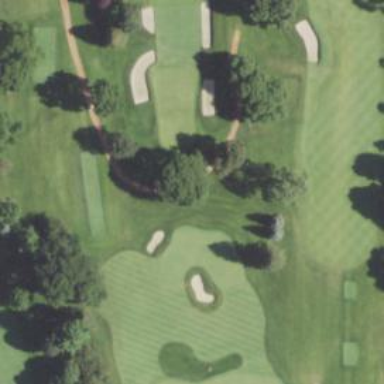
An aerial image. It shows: Path for both roads and golfers.